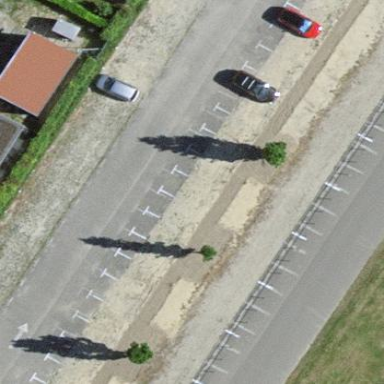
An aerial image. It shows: Parking area with fine gravel surface.